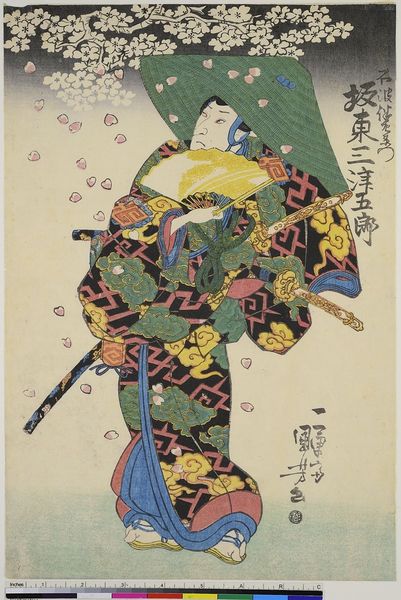
Titel: Der Schauspieler Bando Mitsugoro IV als Fuwa Banzaemon
Künstler: Utagawa Kuniyoshi
Standort: Hamburg
Institution: Museum für Kunst und Gewerbe Hamburg
Schlagwörter: baum, strauch, holzschnitt, zweig, druckgraphik, druckgrafik, zeit, schauspieler, farbholzschnitt, schauspielerin, kabuki, edo, reproduktionen, druckerzeugnisse, bäume, sträucher, blüte, blütenblatt